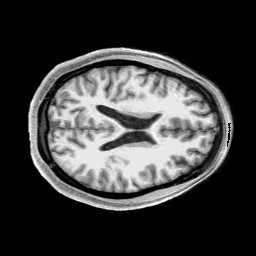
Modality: T1w
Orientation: axial